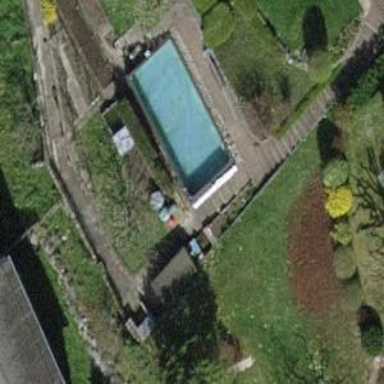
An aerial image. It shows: Swimming pool located in leisure land.